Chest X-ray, PA view. Patient: 55 years old, sex M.
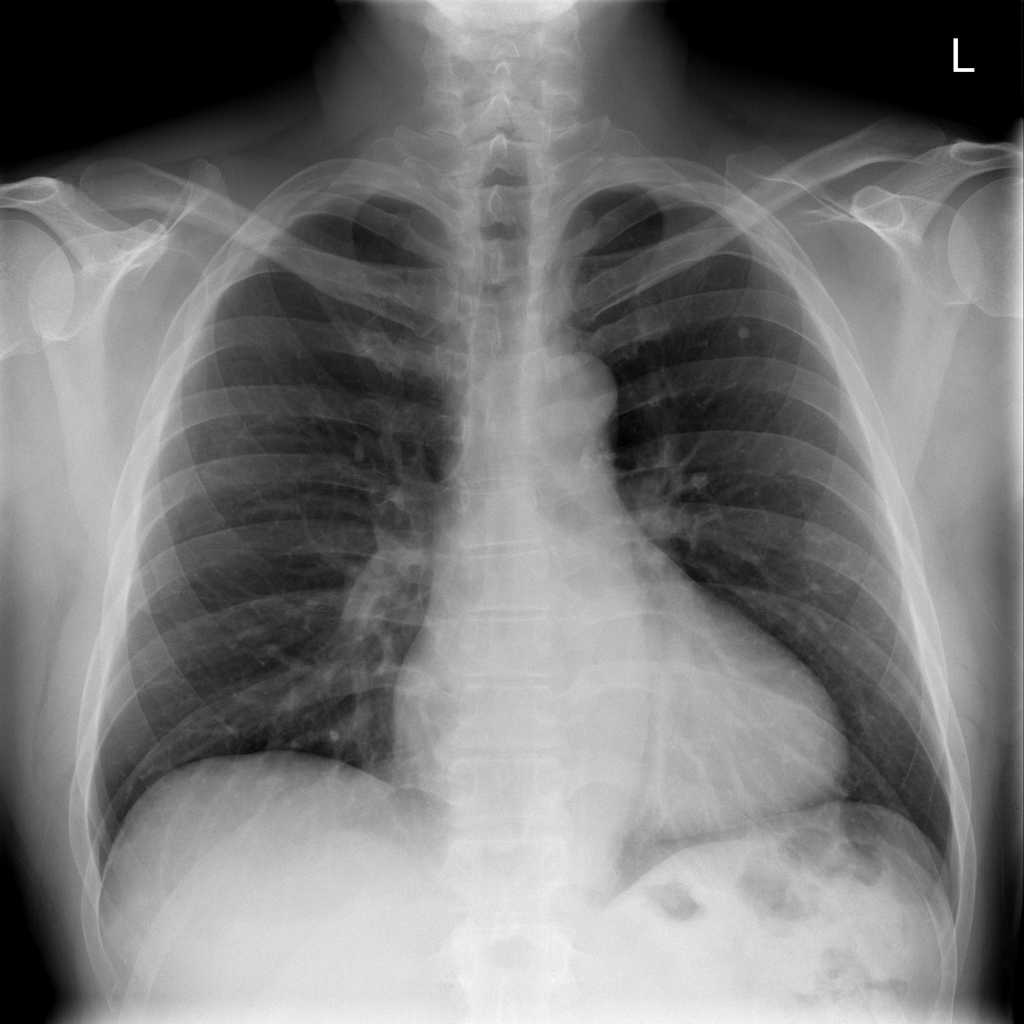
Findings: Nodule